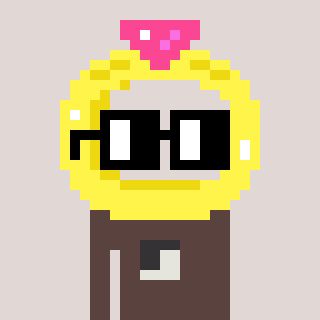
a pixel art character with square black glasses, a ring-shaped head and a darkbrown-colored body on a warm background